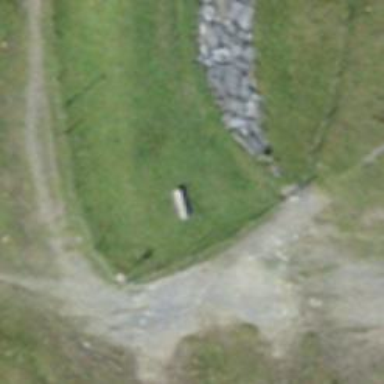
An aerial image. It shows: Bench for seating.